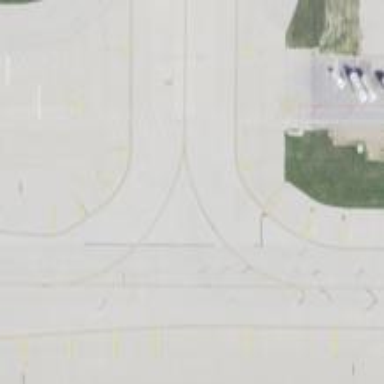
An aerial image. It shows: Image of taxiway at airport.